Question: There are two questions regarding this example (Qt Gui).
Question 1: Even while every possible margin has been set to zero (using '.setSpacing()' and '.setContentsMargins()' methods there is still a space around the QPushButton. What widget and attribute is responsible for the extra space around button?
Question 2: Is there a way to make QListWidgets "re-sizable"? (so the user could clic a "divider" and drag it left-right interactively making one ListWidget wider and another thinner without changing a size of dialog window - keeping the window size consistent).

'''
from PyQt4 import QtGui, QtCore
class MyApp(object):
def __init__(self):
super(MyApp, self).__init__()
self.mainWidget = QtGui.QWidget()
self.mainWidget.setContentsMargins(0,0,0,0)
self.mainLayout = QtGui.QVBoxLayout()
self.mainLayout.setSpacing(0)
self.mainLayout.setContentsMargins(0,0,0,0)
self.mainWidget.setLayout(self.mainLayout)
self.hLayout = QtGui.QHBoxLayout()
self.mainLayout.insertLayout(0, self.hLayout)
self.listA=QtGui.QListWidget()
self.listB=QtGui.QListWidget()
self.hLayout.addWidget(self.listA)
self.hLayout.addWidget(self.listB)
self.buttonGroupbox = QtGui.QGroupBox()
self.buttonlayout = QtGui.QVBoxLayout()
self.buttonGroupbox.setLayout(self.buttonlayout)
self.buttonGroupbox.setContentsMargins(0,0,0,0)
self.buttonlayout.setSpacing(0)
self.buttonlayout.setContentsMargins(0,0,0,0)
self.okButton = QtGui.QPushButton('OK')
self.buttonlayout.addWidget(self.okButton)
self.okButton.setContentsMargins(0,0,0,0)
self.mainLayout.addWidget(self.buttonGroupbox)
self.mainWidget.show()
sys.exit(app.exec_())
if __name__ == '__main__':
app = QtGui.QApplication(sys.argv)
MyApp()
'''
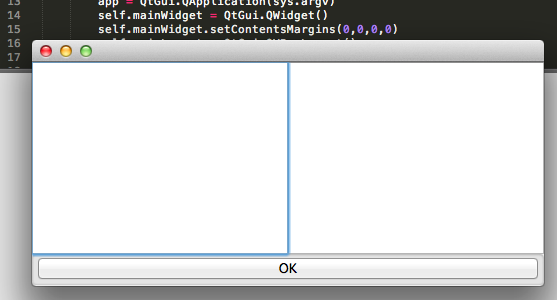
Answer: For the first question maybe you could obtain your target layout with a button stylesheet setting
'''
self.okButton.setStyleSheet('padding: 0px;')
'''
For second one you have to substitute QHBoxLayout with QSplitter
'''
self.splitter = QtGui.QSplitter()
self.listA = QtGui.QListWidget()
self.listB = QtGui.QListWidget()
self.splitter.addWidget(self.listA)
self.splitter.addWidget(self.listB)
self.mainLayout.addWidget(self.splitter)
'''
Results are showed in the following picture